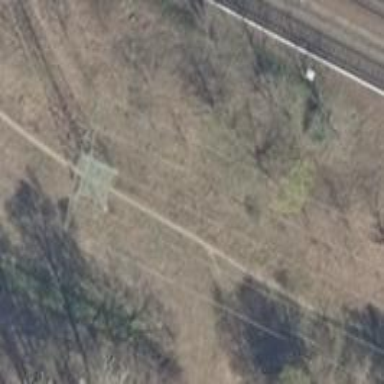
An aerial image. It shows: Power tower.